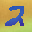
Label: 2